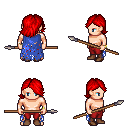
a pixel art fantasy rpg character, male body template, human, light skin, blue tattered cape, red pants, red swoop hairstyle, bracelets, brown shoes, spear, four views (front, back, left, right), 2x2 character sprite sheet, small pixel art, hard edges, no anti-aliasing